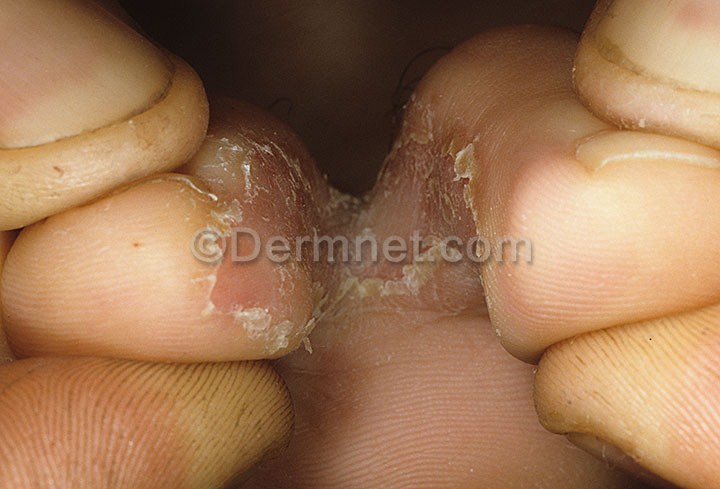
Disease: Tinea Ringworm Candidiasis and other Fungal Infections